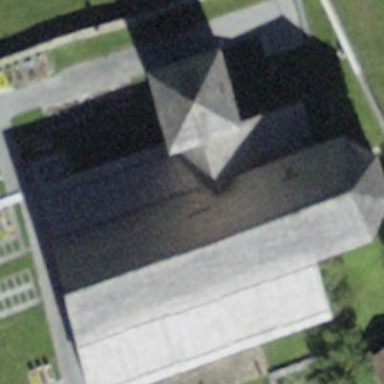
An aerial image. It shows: Church which is place of worship.